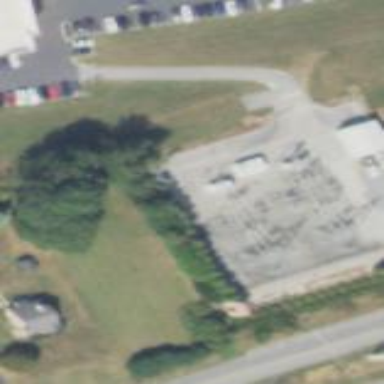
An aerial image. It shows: Power substation.